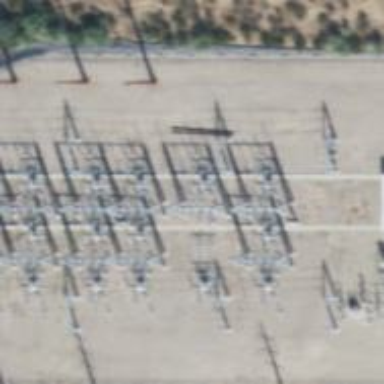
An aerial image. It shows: Switch for power supply.